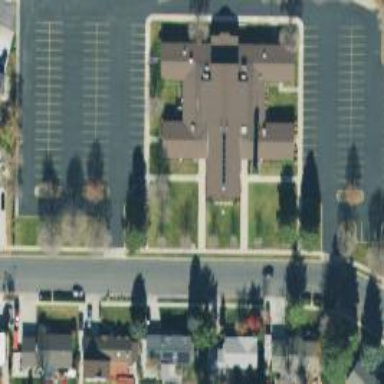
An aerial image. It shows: Parking space.